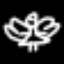
Label: angel